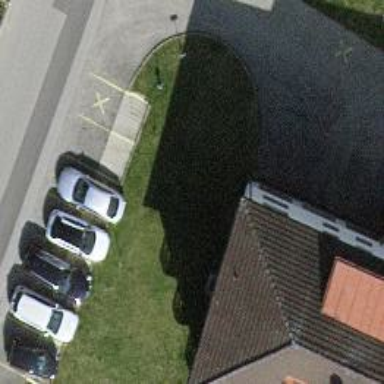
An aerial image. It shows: Street side parking area.